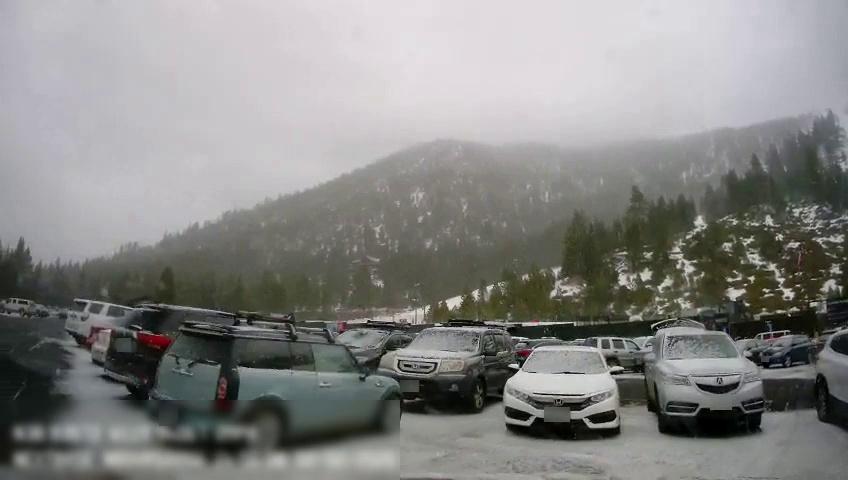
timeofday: Day
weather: Snowy
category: Vehicles | SUV
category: Vehicles | Car
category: Vehicles | Car
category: Vehicles | SUV
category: Vehicles | SUV
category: Vehicles | SUV
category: Vehicles | SUV
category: Vehicles | SUV
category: Vehicles | SUV
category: Vehicles | SUV
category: Vehicles | Car
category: Vehicles | SUV
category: Vehicles | Car
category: Vehicles | Car
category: Vehicles | SUV
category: Vehicles | Truck
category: Drivable Space